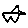
Label: star